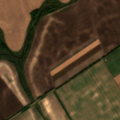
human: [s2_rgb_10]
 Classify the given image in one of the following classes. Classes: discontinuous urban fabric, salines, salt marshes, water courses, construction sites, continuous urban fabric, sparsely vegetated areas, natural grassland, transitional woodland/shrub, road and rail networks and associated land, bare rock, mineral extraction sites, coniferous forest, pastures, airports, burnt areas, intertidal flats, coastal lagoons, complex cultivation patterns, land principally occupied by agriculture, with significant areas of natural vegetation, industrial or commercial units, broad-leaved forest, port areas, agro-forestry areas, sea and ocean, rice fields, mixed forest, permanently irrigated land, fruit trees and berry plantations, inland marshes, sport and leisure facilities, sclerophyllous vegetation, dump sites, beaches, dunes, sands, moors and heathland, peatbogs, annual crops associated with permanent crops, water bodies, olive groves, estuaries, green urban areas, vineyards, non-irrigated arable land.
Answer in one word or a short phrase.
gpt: non-irrigated arable land, transitional woodland/shrub